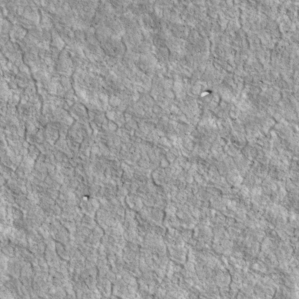
Label: non_frost